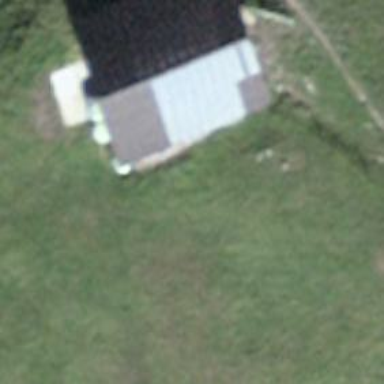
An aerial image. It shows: Barn.